Field crop: maize
Growth stage: 2
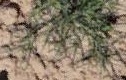
Species: salsola